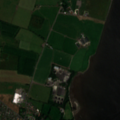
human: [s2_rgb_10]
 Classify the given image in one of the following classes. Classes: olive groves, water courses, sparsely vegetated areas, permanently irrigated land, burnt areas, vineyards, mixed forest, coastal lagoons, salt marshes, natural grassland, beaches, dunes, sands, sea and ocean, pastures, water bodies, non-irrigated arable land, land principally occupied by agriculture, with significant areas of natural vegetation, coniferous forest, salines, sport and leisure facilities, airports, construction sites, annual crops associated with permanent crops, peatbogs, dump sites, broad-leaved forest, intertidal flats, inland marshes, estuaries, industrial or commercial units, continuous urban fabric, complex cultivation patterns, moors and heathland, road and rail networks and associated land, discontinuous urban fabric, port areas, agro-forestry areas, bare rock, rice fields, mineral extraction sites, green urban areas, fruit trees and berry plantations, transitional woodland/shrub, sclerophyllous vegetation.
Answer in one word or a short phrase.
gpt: discontinuous urban fabric, pastures, sea and ocean